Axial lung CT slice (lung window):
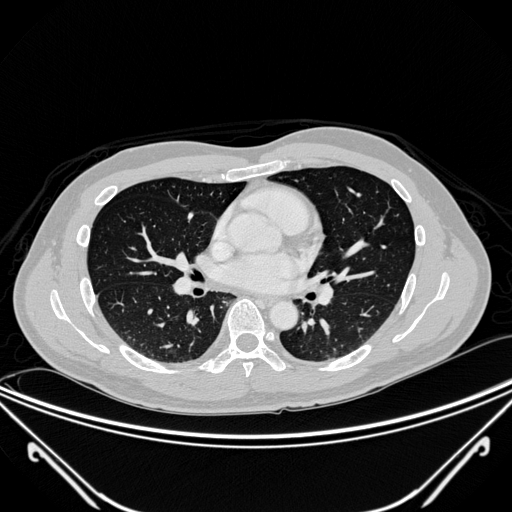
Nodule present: no